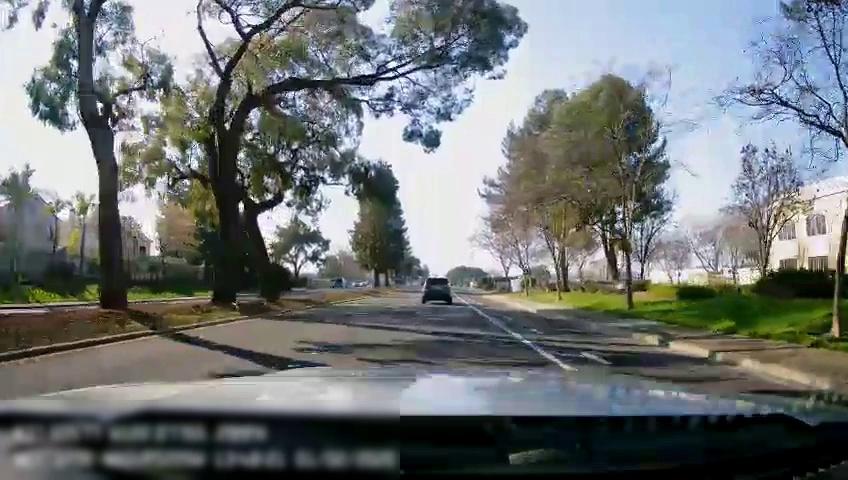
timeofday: Day
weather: Sunny
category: Drivable Space
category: Drivable Space
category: Vehicles | SUV
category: Lanes | Current Lane